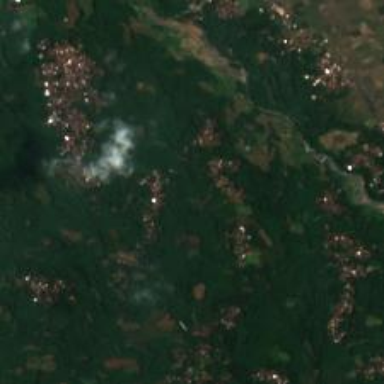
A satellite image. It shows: Village.